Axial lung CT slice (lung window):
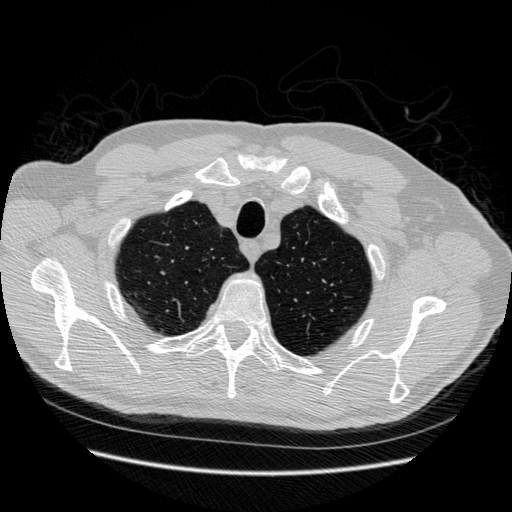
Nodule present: no